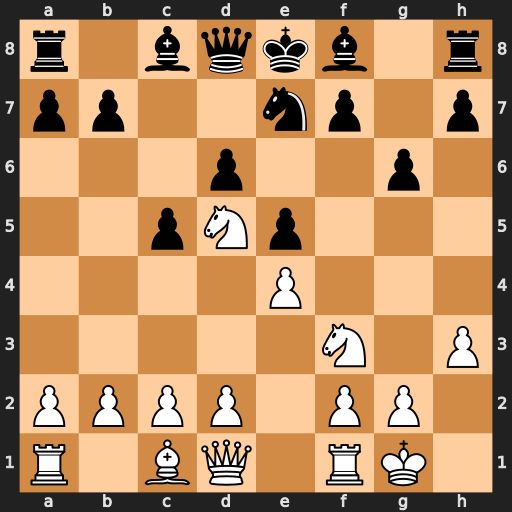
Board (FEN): r1bqkb1r/pp2np1p/3p2p1/2pNp3/4P3/5N1P/PPPP1PP1/R1BQ1RK1
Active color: w
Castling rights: kq
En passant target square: -
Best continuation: Nf6#